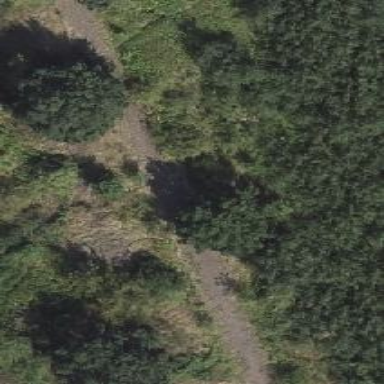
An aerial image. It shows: Abandoned historic railway on embankment.